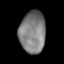
Tissue: lung
Cell type: T cells
Senescence score: 0.2262
Nuclear area (px): 1063
Mean DAPI intensity: 126.326